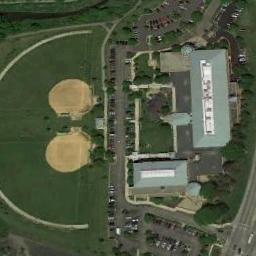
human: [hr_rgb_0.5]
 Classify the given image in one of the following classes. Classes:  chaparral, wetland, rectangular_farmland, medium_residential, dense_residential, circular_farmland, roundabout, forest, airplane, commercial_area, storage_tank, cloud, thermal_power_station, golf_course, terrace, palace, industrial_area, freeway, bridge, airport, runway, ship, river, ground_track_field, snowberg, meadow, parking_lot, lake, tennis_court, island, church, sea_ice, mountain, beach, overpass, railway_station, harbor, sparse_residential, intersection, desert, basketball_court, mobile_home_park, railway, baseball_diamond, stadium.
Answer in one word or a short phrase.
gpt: baseball_diamond